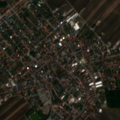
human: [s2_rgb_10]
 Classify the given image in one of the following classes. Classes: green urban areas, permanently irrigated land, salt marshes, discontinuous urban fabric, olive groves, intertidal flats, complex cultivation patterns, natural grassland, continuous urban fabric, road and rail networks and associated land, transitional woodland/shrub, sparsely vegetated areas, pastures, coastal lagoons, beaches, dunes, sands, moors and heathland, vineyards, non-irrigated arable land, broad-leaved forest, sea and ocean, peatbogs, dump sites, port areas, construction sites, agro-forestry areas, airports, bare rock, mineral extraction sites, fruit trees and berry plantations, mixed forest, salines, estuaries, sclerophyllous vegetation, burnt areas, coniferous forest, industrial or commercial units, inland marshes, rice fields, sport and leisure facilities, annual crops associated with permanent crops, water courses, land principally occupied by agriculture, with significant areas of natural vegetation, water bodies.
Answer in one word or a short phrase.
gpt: discontinuous urban fabric, complex cultivation patterns, land principally occupied by agriculture, with significant areas of natural vegetation